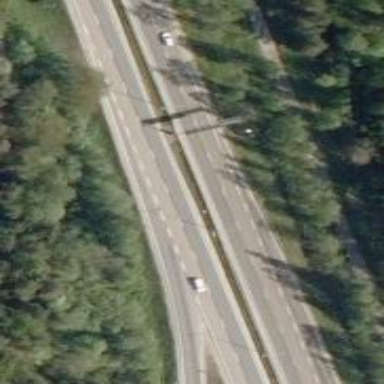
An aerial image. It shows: Asphalt trunk highway.